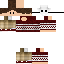
A male human skin with medium skin, wearing brown long hair dressed in a red hoodie and brown pants, featuring a closed mouth.